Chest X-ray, AP view. Patient: 9 years old, sex F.
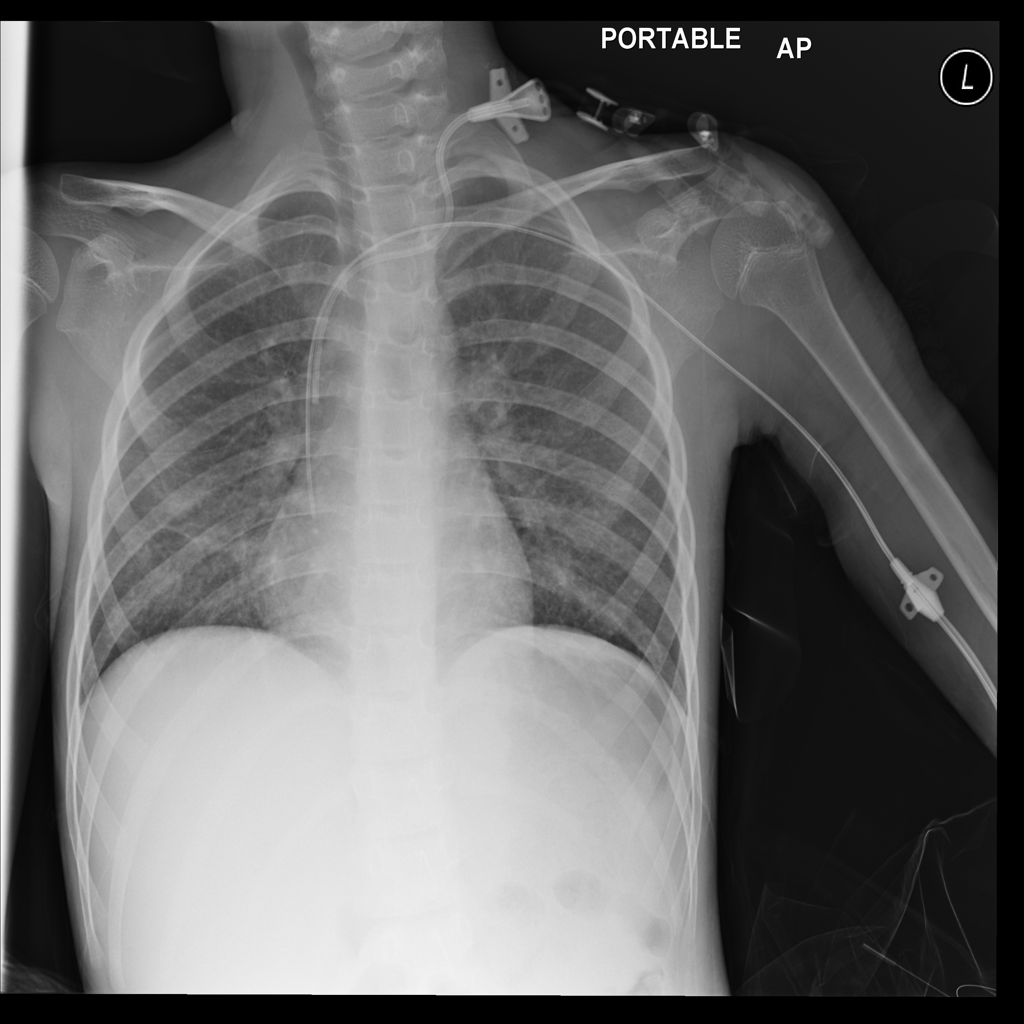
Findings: Atelectasis, Infiltration